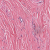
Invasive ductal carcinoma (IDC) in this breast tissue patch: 0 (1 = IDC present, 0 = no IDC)